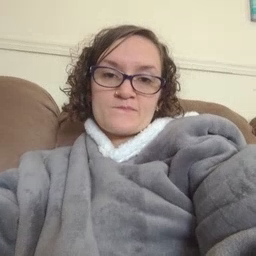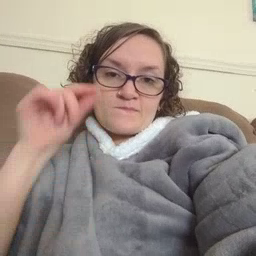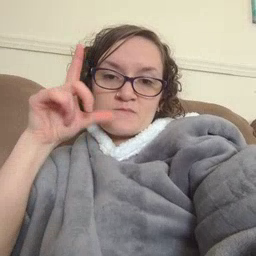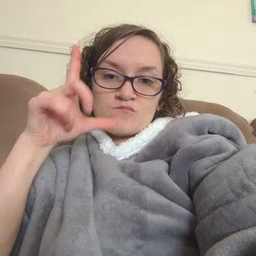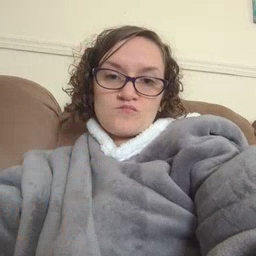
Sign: wake